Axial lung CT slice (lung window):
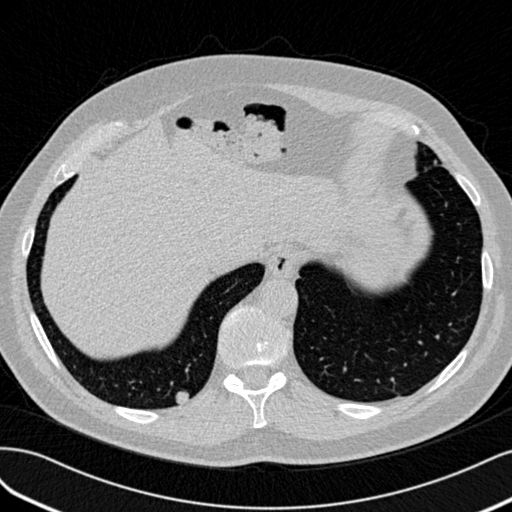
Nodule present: yes
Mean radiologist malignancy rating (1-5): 3.667